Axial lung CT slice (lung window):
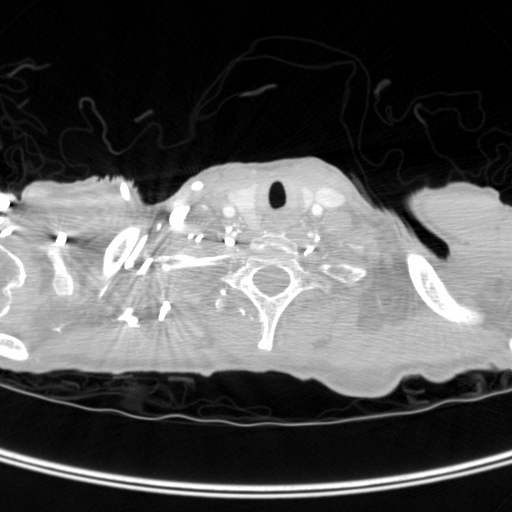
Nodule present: no